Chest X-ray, AP view. Patient: 51 years old, sex M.
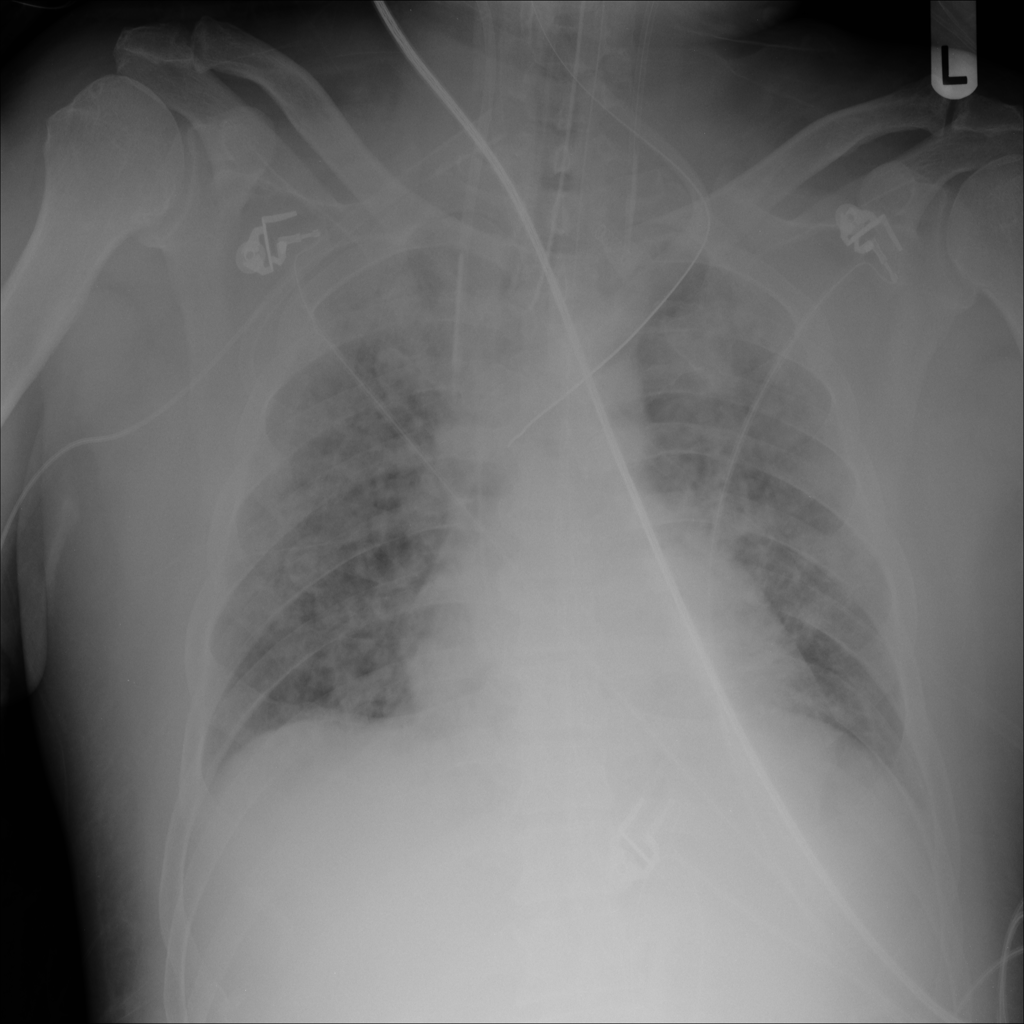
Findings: No Finding